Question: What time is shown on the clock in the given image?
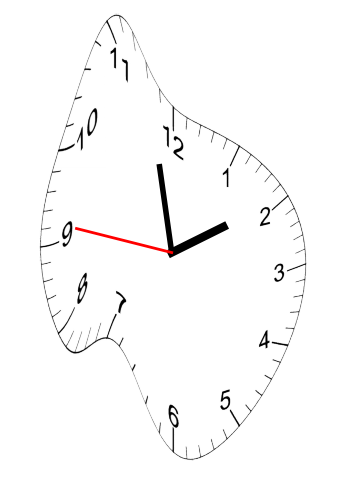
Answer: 01:57:46